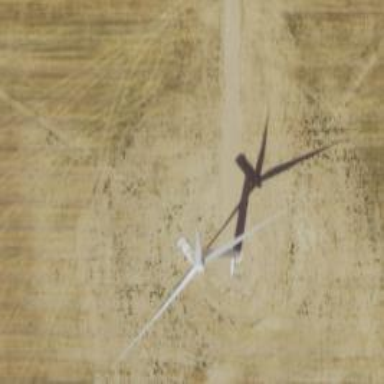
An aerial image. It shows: Wind turbine generator made by Vestas. The generator utilizes wind as its power source and belongs to the horizontal axis type.